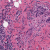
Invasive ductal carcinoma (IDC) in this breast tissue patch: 0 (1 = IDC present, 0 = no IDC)